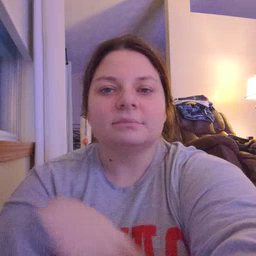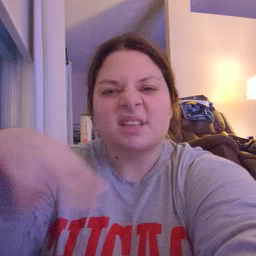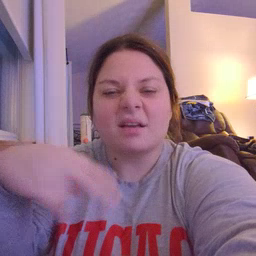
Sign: dance